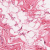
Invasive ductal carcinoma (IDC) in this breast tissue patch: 0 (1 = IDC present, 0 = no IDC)